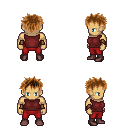
a pixel art fantasy rpg character, male body template, human, tanned skin, maroon sleeveless shirt, red pants, brown bedhead hairstyle, leather bracers, maroon shoes, four views (front, back, left, right), 2x2 character sprite sheet, small pixel art, hard edges, no anti-aliasing